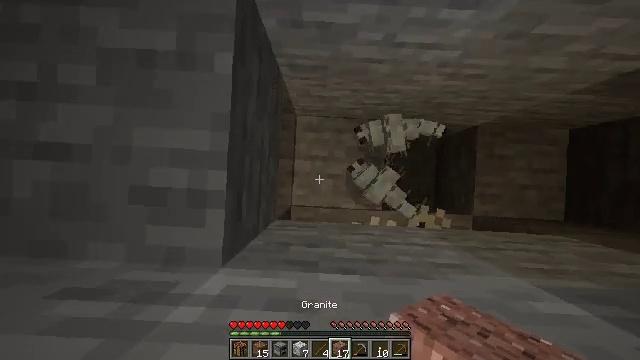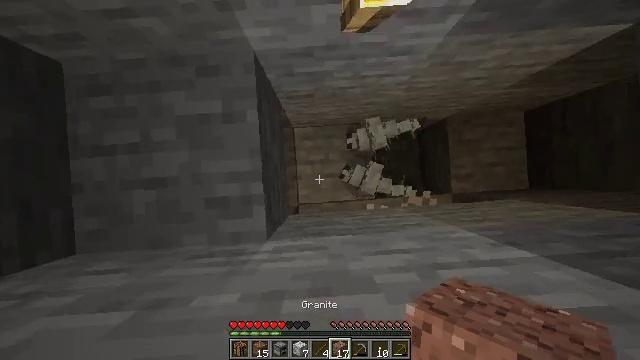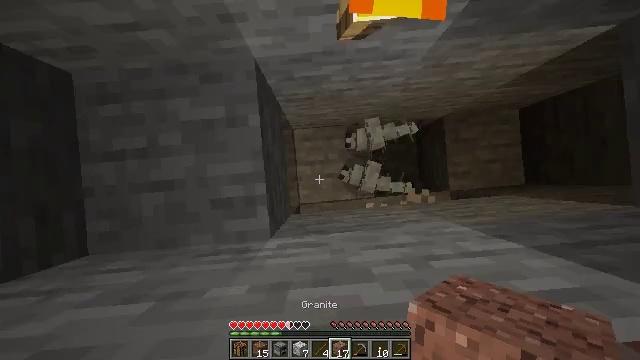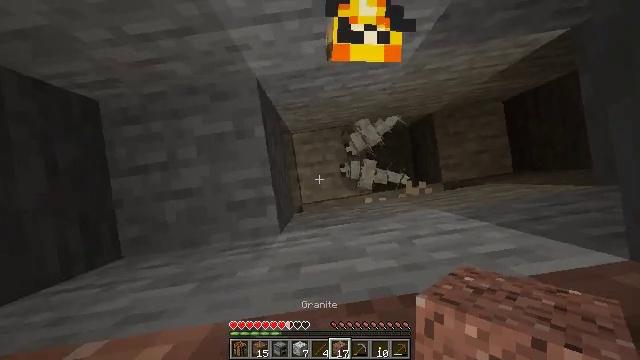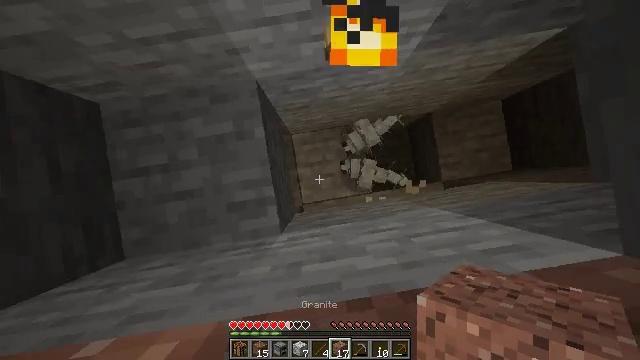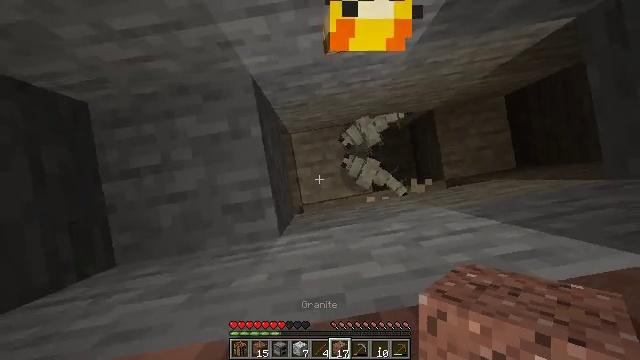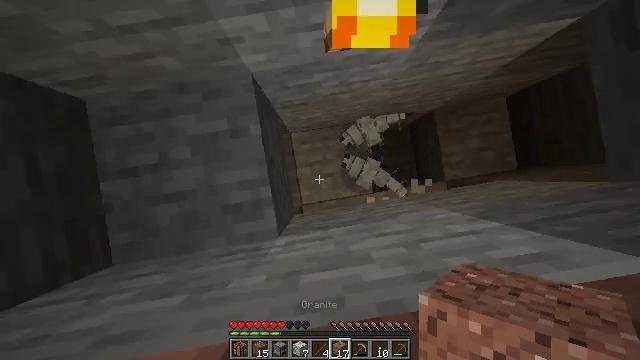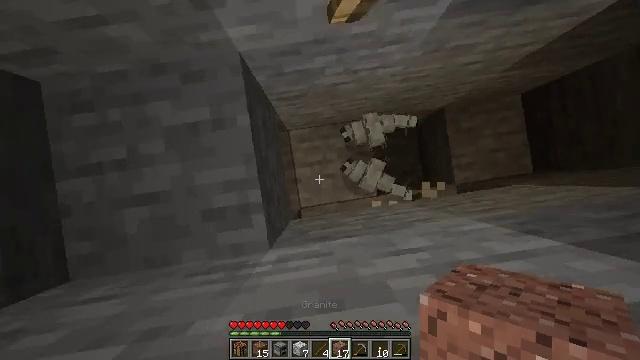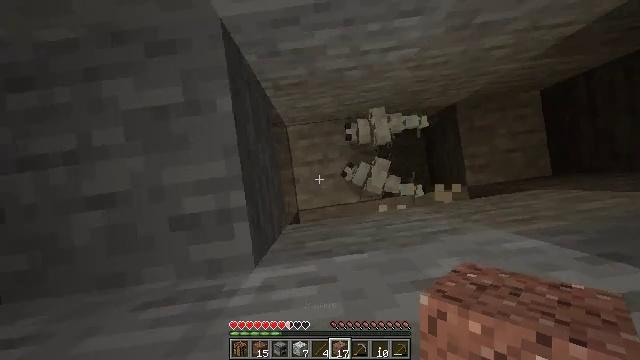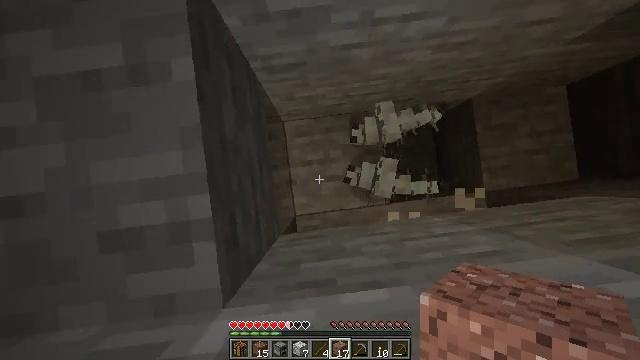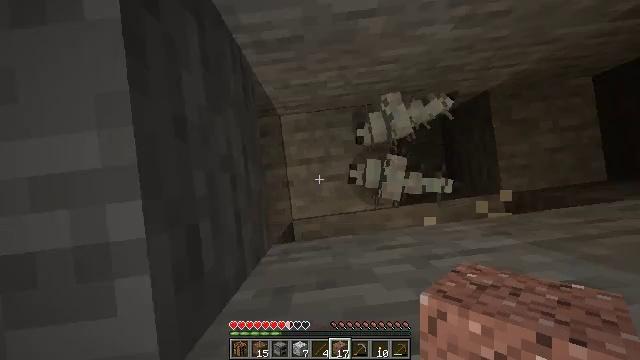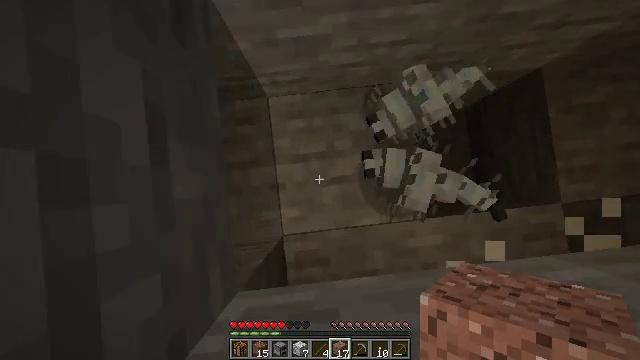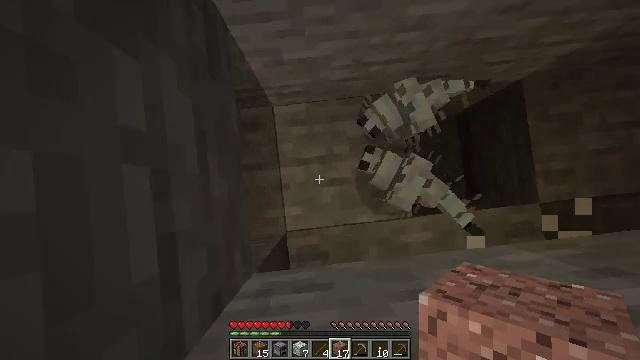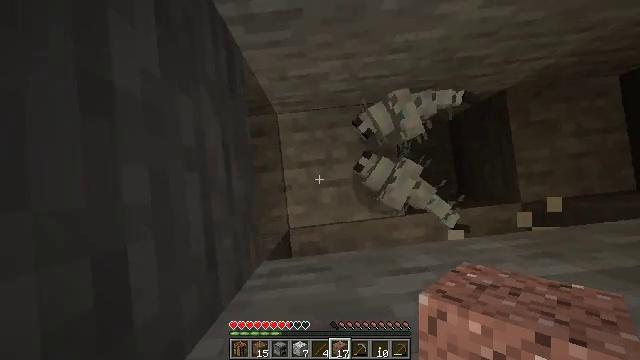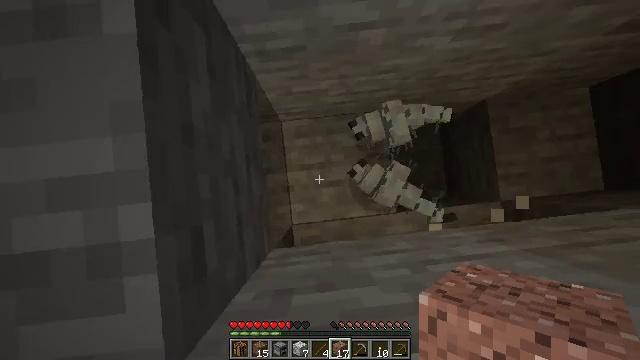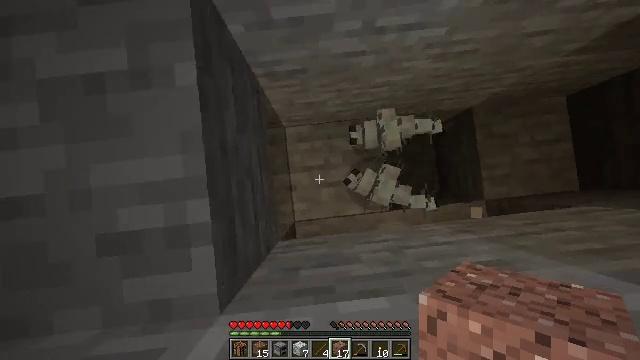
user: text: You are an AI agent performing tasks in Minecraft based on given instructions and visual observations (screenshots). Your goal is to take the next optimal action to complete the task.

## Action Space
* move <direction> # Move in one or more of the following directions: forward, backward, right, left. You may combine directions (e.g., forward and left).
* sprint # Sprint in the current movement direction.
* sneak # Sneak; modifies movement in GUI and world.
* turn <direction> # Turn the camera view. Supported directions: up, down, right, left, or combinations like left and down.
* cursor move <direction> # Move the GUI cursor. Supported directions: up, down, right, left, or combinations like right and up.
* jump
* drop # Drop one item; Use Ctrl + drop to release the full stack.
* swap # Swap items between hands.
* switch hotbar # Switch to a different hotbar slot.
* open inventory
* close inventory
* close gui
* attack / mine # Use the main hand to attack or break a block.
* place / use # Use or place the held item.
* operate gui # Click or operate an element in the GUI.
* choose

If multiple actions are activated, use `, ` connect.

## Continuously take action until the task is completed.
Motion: motion action
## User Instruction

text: Deal with the infested stone carefully.
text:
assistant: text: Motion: use / place, jump
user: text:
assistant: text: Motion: jump
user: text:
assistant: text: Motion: use / place, jump
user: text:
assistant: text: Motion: use / place, jump
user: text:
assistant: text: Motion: use / place, jump
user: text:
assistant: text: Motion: jump
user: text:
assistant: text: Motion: use / place, jump
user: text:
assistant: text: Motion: use / place, jump
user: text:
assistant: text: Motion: use / place, jump
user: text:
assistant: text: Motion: use / place, jump
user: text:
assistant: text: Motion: jump
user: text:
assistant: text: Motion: use / place, jump
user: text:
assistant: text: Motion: use / place, jump
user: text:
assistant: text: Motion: use / place, jump
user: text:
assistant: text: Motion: jump
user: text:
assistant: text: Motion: use / place, jump
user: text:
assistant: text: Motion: use / place, jump
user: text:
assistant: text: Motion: use / place, jump
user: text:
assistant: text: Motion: jump
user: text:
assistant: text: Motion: use / place, jump
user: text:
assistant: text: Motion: use / place, jump
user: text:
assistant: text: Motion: use / place, jump
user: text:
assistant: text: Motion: move left, turn right, jump
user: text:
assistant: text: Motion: move back and move left, turn right and down, jump
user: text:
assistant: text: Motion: move back and move left, turn right, use / place, jump
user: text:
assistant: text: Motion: move back and move left, turn right, use / place, jump
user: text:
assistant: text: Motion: move back and move left, turn right, use / place, jump
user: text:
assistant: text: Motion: move back and move left, turn right and up, jump
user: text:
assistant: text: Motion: move back and move left, turn right and up, jump
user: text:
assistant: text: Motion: move back and move left, turn right and up, jump